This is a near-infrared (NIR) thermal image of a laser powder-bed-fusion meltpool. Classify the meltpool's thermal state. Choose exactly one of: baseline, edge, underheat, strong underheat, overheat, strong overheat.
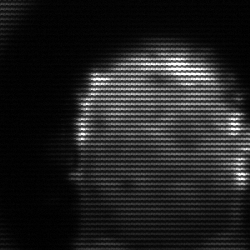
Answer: baseline